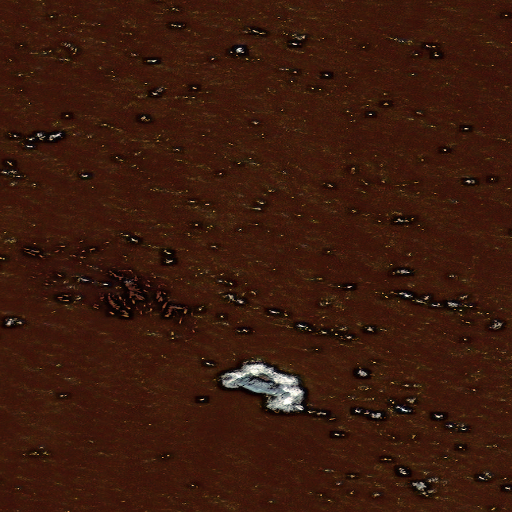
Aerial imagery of bar in Alaska named Breakfast Rock containing only unknown